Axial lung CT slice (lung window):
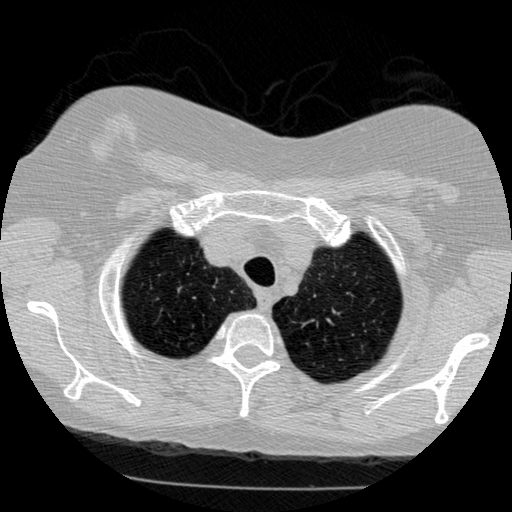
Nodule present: no